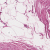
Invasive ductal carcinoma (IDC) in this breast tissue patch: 0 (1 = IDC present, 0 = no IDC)